Question:
Hi everyone, I am trying to build a view like in the added pic.I would like to build a view ( display form ) with 2 columns that looks like the attached picture. I have a 2 column input form that looks like this already, but I'm not sure what elements to use to build the view with. I used input elements for the input form. I'd like it to have a layout like:
'''
textbox
field1 field2
field3 field4
'''
What should the HTML look like to build the view I'm looking for?
Thanks in advance,
Bill
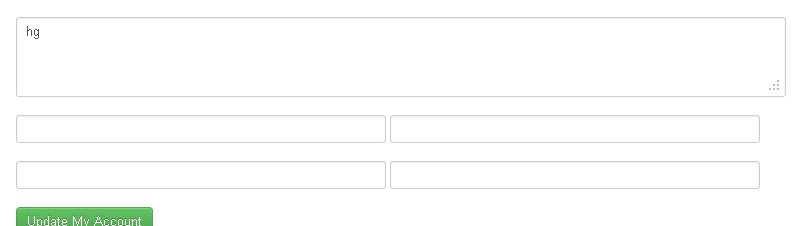
Answer: Use the grid sizing classes ('.span1' to '.span12'):
'''
<div class="container">
<div class="controls">
<textarea class="span12" type="text"></textarea>
</div>
<div class="controls controls-row">
<input class="span6" type="text"/>
<input class="span6" type="text"/>
</div>
<div class="controls controls-row">
<input class="span6" type="text"/>
<input class="span6" type="text"/>
</div>
</div>
'''
<URL>.